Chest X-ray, AP view. Patient: 47 years old, sex F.
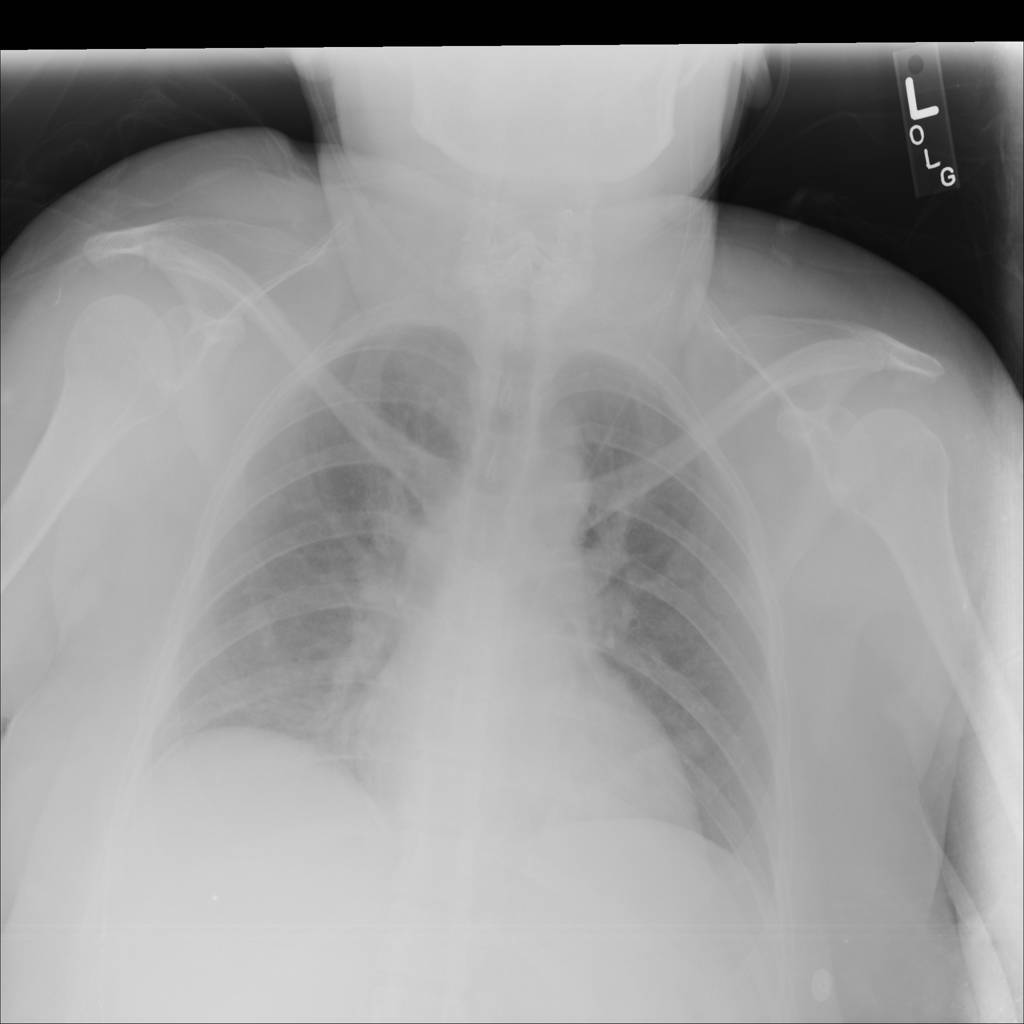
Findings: Atelectasis